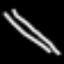
Label: line